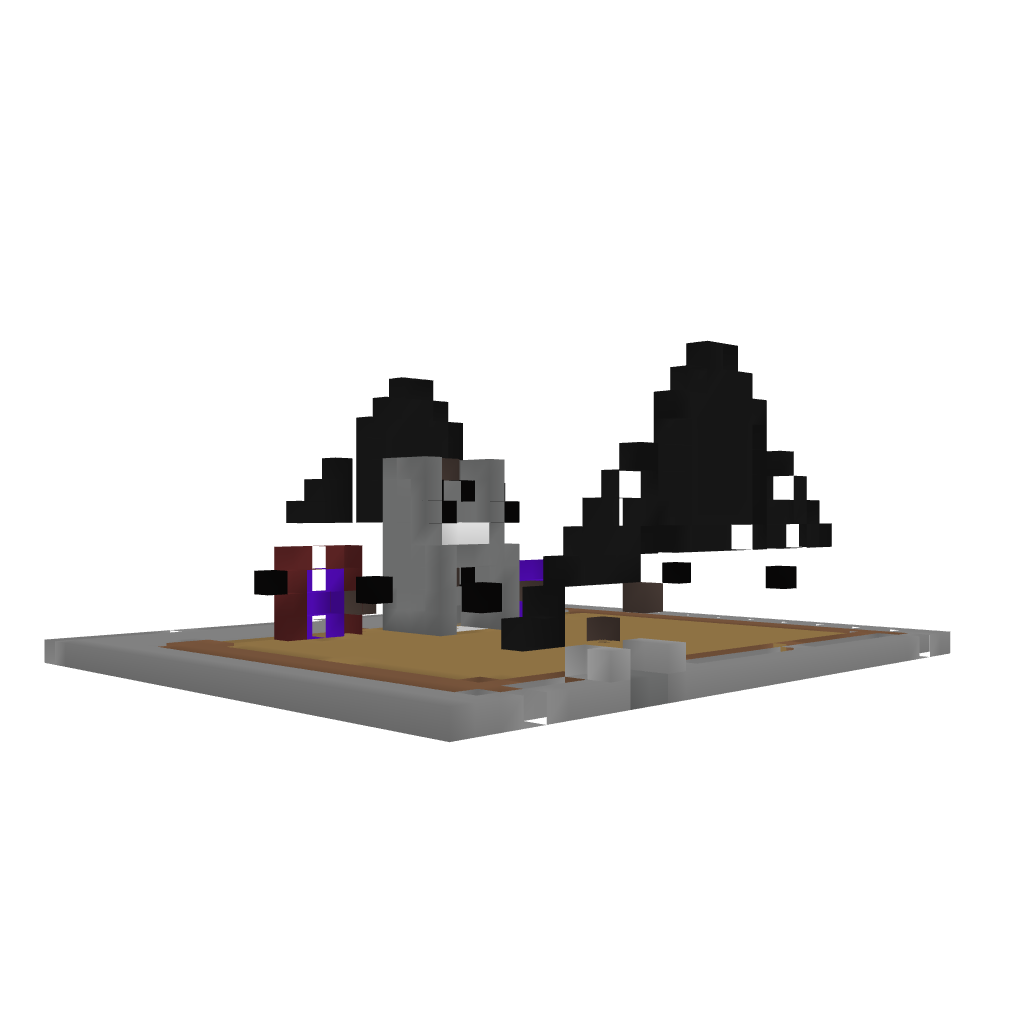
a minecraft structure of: Modern House